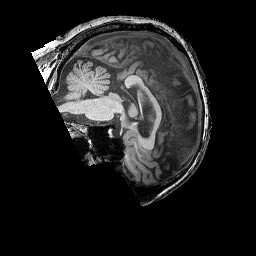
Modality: T1w
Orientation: sagittal
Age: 68
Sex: male
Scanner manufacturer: siemens
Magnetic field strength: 3 T
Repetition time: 2.25 s
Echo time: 0.00415 s